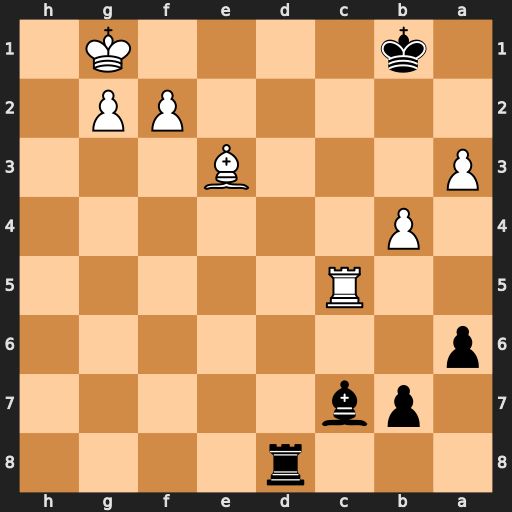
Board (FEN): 3r4/1pb5/p7/2R5/1P6/P3B3/5PP1/1k4K1
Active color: b
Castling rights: -
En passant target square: -
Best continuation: Rd1#